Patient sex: M
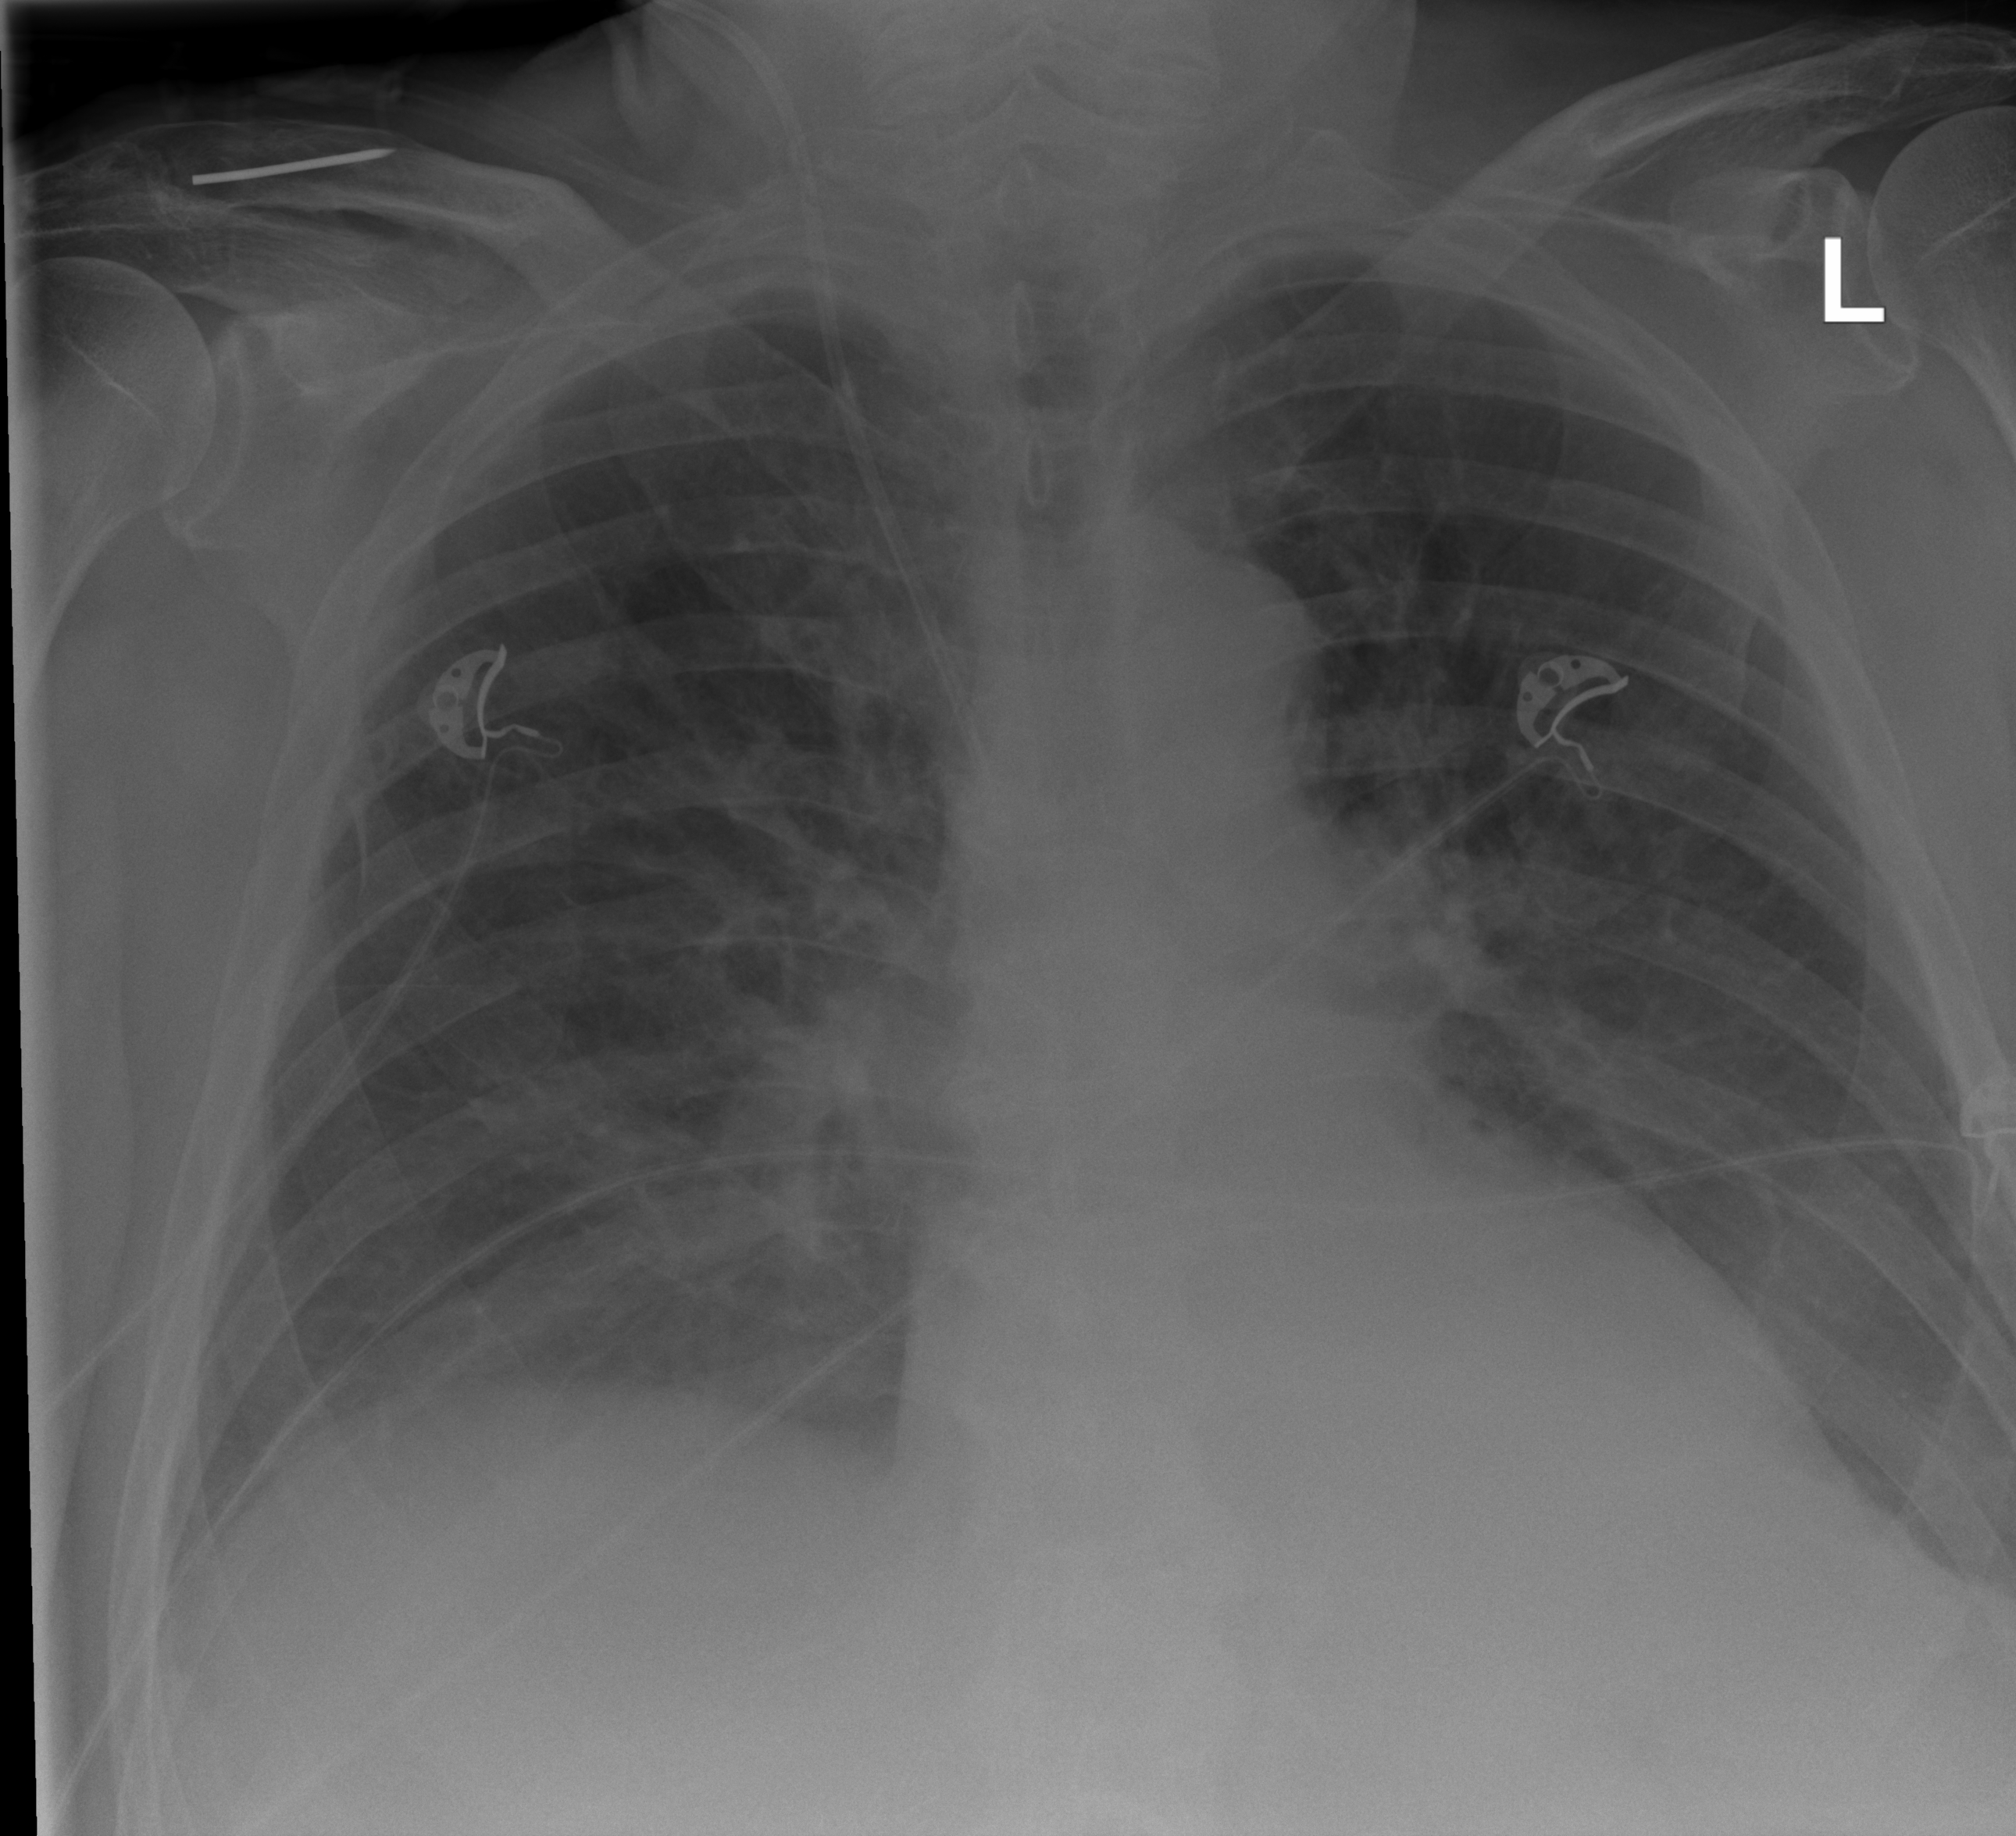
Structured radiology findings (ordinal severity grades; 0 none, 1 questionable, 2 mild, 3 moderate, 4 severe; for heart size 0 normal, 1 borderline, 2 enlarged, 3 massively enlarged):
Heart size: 0
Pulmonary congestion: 1
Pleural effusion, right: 2
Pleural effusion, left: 2
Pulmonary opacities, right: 0
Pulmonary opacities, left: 0
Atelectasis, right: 2
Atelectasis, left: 2